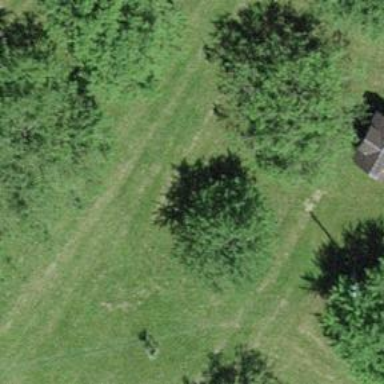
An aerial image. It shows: Row of trees in natural setting.